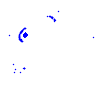
Particle: electron